Brain MRI, t2w sequence, axial 2D slice.
Patient: age 26, sex F, weight 90 kg, height 1.9 m
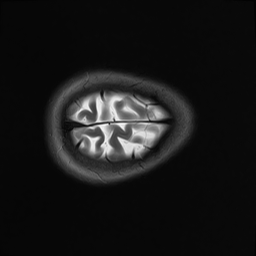